Question: I've an 'NSData' obtained from a base64 'NSString'
'''
NSString * fileBytes = @"...."; //base 64 string
NSData * bytes = [[NSData alloc] initWithBase64EncodedString:fileBytes options:0];
'''
The I load the 'NSData' into a 'UIWebView'
'''
[self.webView loadData:bytes
MIMEType:@"audio/mpeg3"
textEncodingName:@"UTF-8"
baseURL:nil];
'''
but this is what I see

I use the same procedure per many file types (PDF, png, jpg, doc, dock, xls ecc), and works perfectly.
Ideas ?
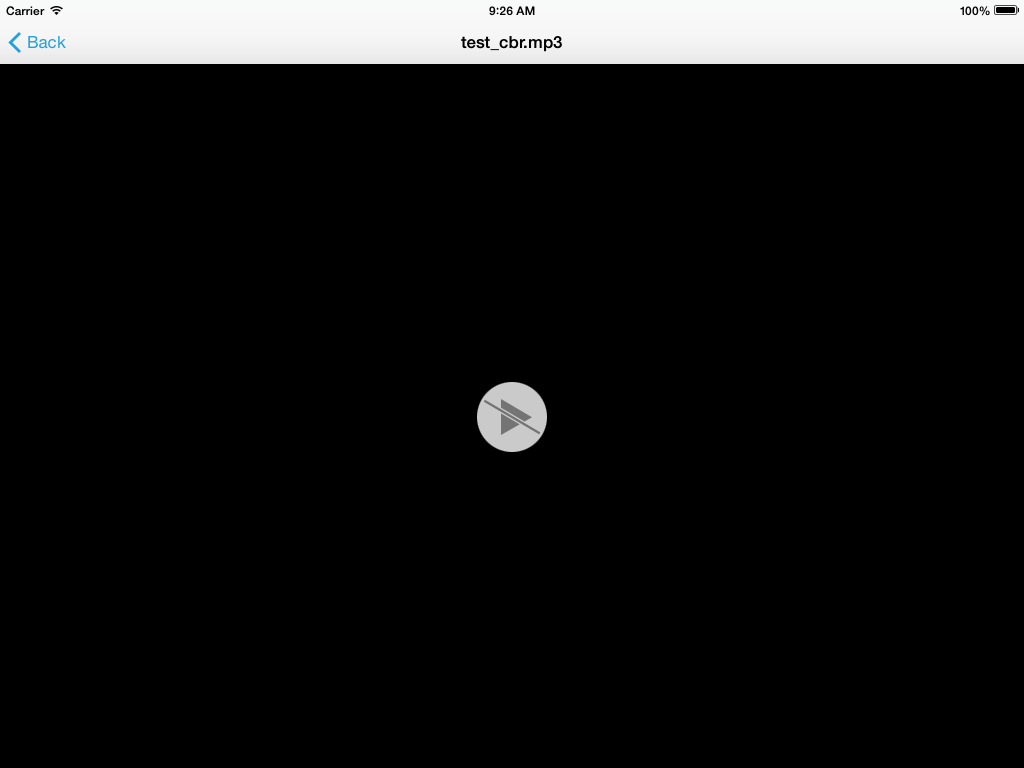
Answer: Recently I had such a situation and I searched a lot. At the end I found two ways to do that.
1. Most nice way: Simply implement your code using MPMoviePlayerController MPMoviePlayerController *player = [[MPMoviePlayerController alloc] initWithContentURL: myURL];
[player prepareToPlay];
[player.view setFrame: myView.bounds]; // player's frame must match parent's
[myView addSubview: player.view];
// ...
[player play];
2. IF you really want to use UIWebView then think about embedded HTML5 <audio> tag. <audio controls> <source src="horse.ogg" type="audio/ogg"> <source src="horse.mp3" type="audio/mpeg"> Your browser does not support the audio element. </audio>
and load the HTMLString with the method
'''
- (void)loadHTMLString:(NSString *)string baseURL:(NSURL *)baseURL
'''
but personally I would prefer the first solution with autoplay enabled.